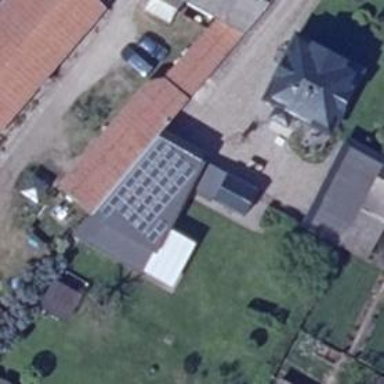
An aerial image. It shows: Solar photovoltaic panel generator producing electricity as small installation.